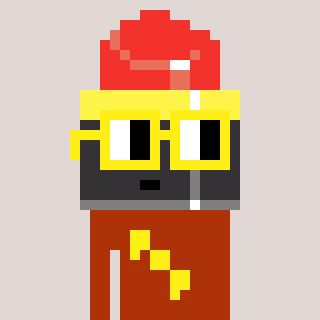
a pixel art character with square yellow glasses, a lipstick-shaped head and a hotbrown-colored body on a warm background